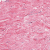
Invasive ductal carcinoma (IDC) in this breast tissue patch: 0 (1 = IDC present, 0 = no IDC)